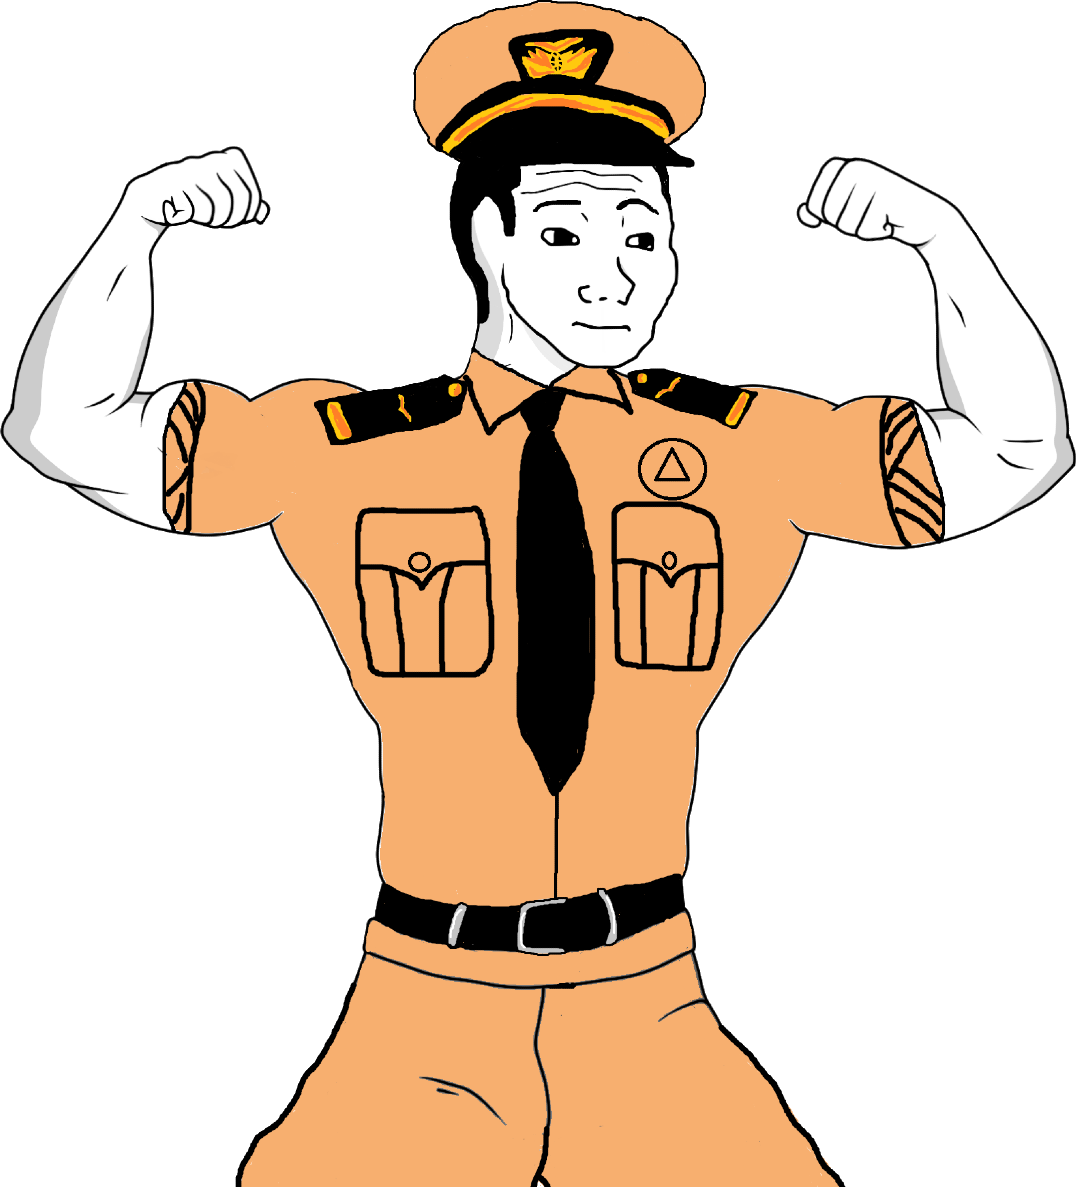
Label: 5_Stronkjak